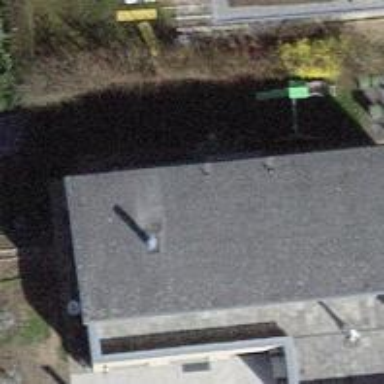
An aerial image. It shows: Surveillance system is in place.